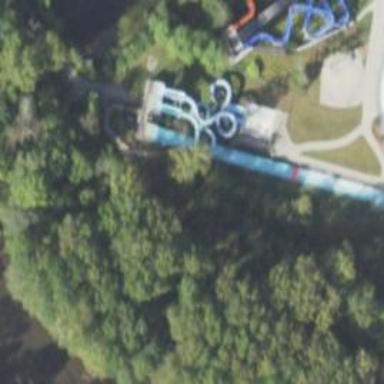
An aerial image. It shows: Canal with water slide attraction.